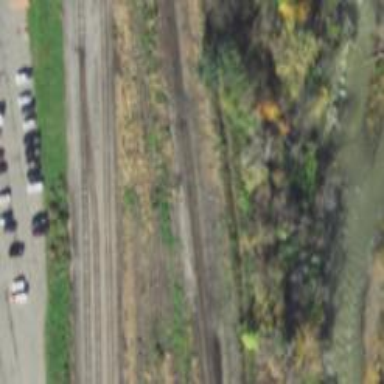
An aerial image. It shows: Disused railway.